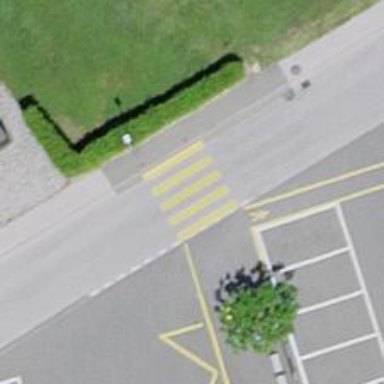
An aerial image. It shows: Zebra crossing on the road.